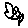
Label: flower